Question: I'm facing a problem trying to develop a query for this simple database I've created. It gathers 3 suppliers identified by a code (CODICEFORNITORE) which sells products such as phone or cereals, each one of them identified by another code (CODICEPRODOTTO). What I'm trying to accomplish is to get back the number of suppliers who do not sell any Apple product. The association between the products and its supplier is tracked thanks to a third table called Catalogue (CATALOGO).
I've thought that the best way to do that is by a EQUI JOIN between PRODUCT TABLE and CATALOGUE TABLE, then trying to count the number of Apple products sell by suppliers and then exclude those whose count is less or equal to 0. But I can't succed in creating such a query.
I have no problem in counting how many suppliers sell Apple products instead.
Achieving the opposite is quite simple (and I'm sure I could do it even in a easier way):
'''
SELECT COUNT(CODICEFORNITORE) AS NUMERO_FORNITORI_APPLE --- This the number of apple supplier
FROM CATALOGO C JOIN PRODOTTI P ON C.CODICEPRODOTTO = P.CODICEPRODOTTO
GROUP BY CODICEFORNITORE, MARCA
HAVING Marca = 'Apple';
--- this returns 1 as expected ---
'''
What I'm trying to achieve should return '2' based on the following table

Thanks in advance and sorry for poor english
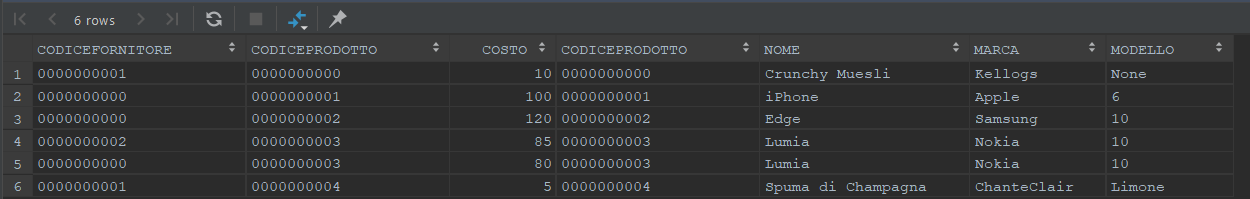
Answer: You can get the list of suppliers who supply at least one product and have no Apple products using:
'''
SELECT CODICEFORNITORE
FROM CATALOGO C JOIN
PRODOTTI P
ON C.CODICEPRODOTTO = P.CODICEPRODOTTO
GROUP BY CODICEFORNITORE
HAVING SUM(CASE WHEN Marca = 'Apple' THEN 1 ELSE 0 END) = 0;
'''
And you can get the count using a subquery:
'''
SELECT COUNT(*)
FROM (SELECT CODICEFORNITORE
FROM CATALOGO C JOIN
PRODOTTI P
ON C.CODICEPRODOTTO = P.CODICEPRODOTTO
GROUP BY CODICEFORNITORE
HAVING SUM(CASE WHEN Marca = 'Apple' THEN 1 ELSE 0 END) = 0
) c;
'''
Alternatively, if you have a table of suppliers, you can use 'NOT EXISTS':
'''
SELECT COUNT(*)
FROM FORNITORE F
WHERE NOT EXISTS (SELECT 1
FROM CATALOGO C JOIN
PRODOTTI P
ON C.CODICEPRODOTTO = P.CODICEPRODOTTO
WHERE F.CODICEFORNITORE = C.FORNITORE AND
P.Marca = 'Apple'
);
'''